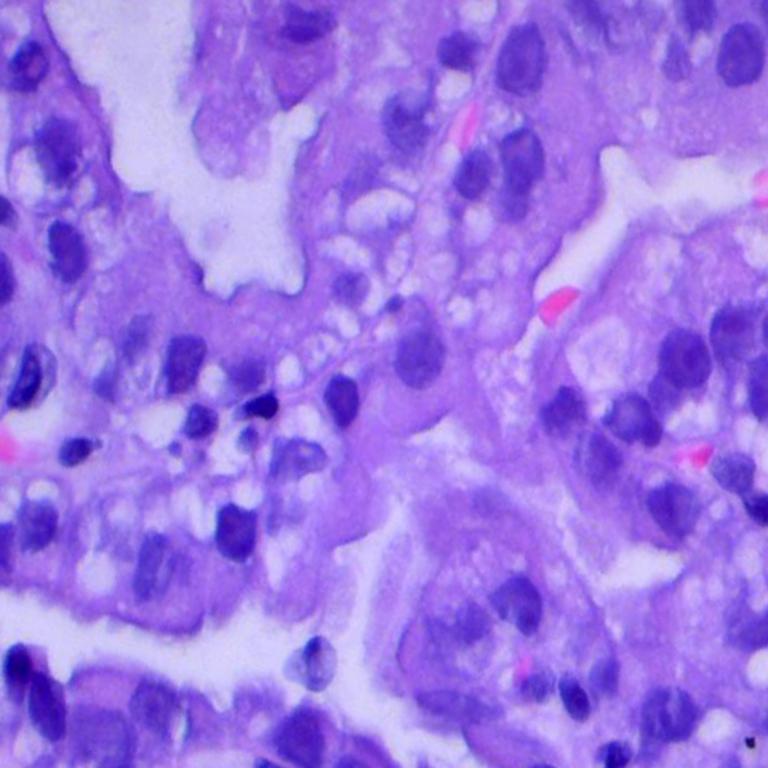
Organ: lung
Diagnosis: adenocarcinomas